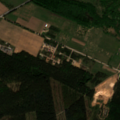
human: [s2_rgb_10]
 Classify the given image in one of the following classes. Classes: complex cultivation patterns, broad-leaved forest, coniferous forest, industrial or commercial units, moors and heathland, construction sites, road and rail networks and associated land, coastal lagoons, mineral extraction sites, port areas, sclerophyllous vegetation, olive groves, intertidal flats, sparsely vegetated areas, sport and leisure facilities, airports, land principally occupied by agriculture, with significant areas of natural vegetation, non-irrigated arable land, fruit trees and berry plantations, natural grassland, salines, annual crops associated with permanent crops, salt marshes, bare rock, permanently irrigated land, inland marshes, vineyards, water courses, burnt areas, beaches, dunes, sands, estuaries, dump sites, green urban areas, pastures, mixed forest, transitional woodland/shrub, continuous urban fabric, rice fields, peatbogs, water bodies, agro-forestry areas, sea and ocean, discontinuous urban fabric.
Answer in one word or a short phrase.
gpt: non-irrigated arable land, complex cultivation patterns, land principally occupied by agriculture, with significant areas of natural vegetation, broad-leaved forest, coniferous forest, transitional woodland/shrub